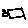
Label: square